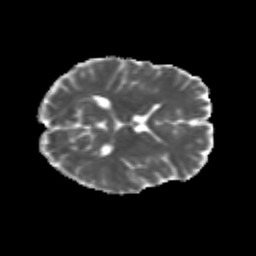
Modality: MD
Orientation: axial
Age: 25
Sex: female
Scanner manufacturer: siemens
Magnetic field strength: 3 T
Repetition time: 3.5 s
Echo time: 0.113 s